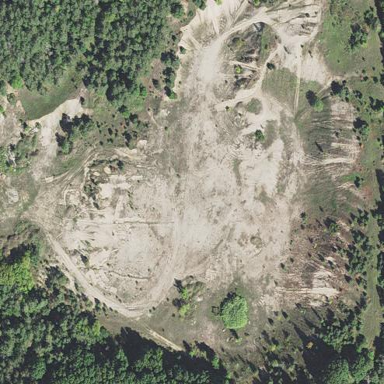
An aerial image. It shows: Quarry area.